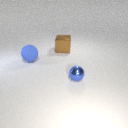
small blue metal sphere in front of large blue rubber sphere